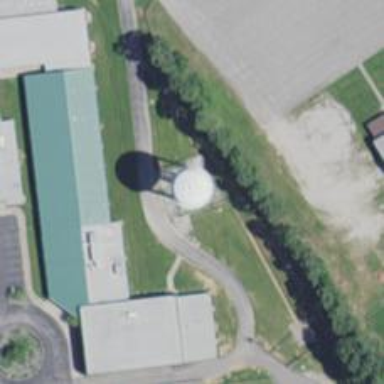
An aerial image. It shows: Water tower that is man-made.